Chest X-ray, PA view. Patient: 62 years old, sex M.
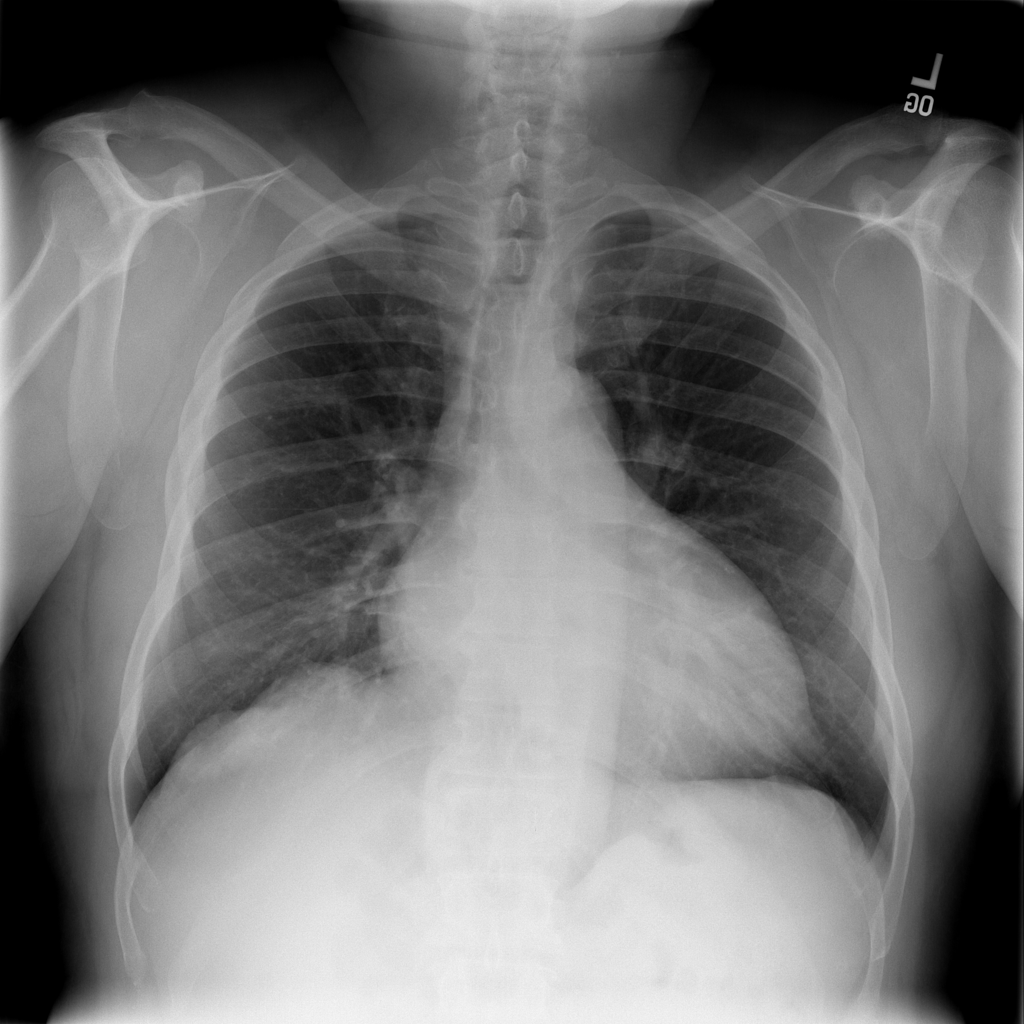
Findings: No Finding